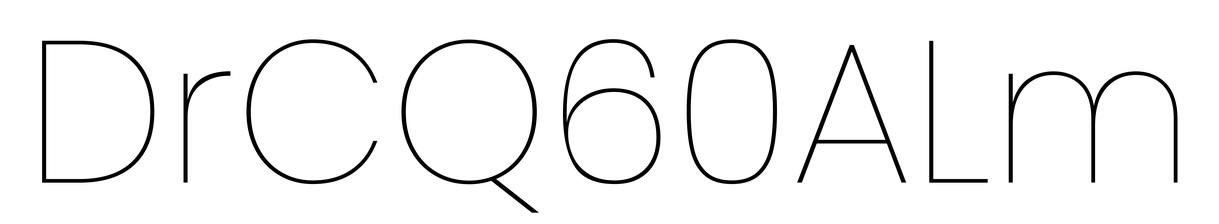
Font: Poppins-Thin